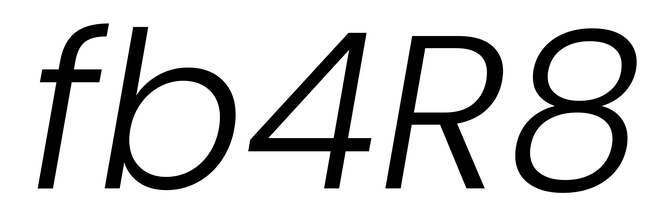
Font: Poppins-LightItalic